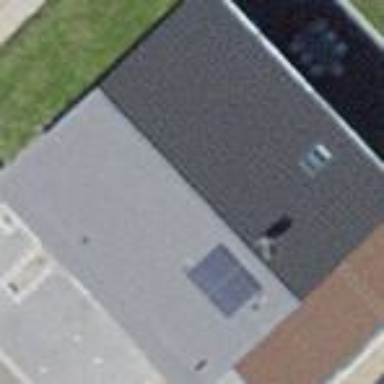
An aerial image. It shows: Detached building with gabled roof.